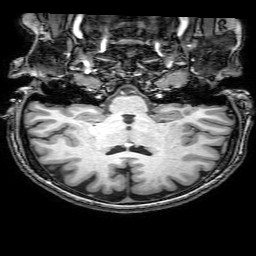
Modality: T1w
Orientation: sagittal
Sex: female
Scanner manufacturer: philips
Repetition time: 0.008139 s
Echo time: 0.00372 s